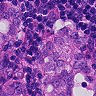
Metastatic tissue present: yes